Question: Some weeks ago, I developed an AMP based on Alfresco 3.4.14.
In that module, I created some customized services. One of the services was used to manage users, with a method to create new users:
'''
public NodeRef createUser(<my_parameters>) {
..........................
..........................
HashMap<QName, Serializable> properties = new HashMap<QName, Serializable>();
properties.put(ContentModel.PROP_USERNAME, username);
properties.put(ContentModel.PROP_PASSWORD, password);
..........................
..........................
NodeRef person = personService.createPerson(properties);
return person;
}
'''
All services were defined in alfresco context files:
'''
<?xml version='1.0' encoding='UTF-8'?>
<beans xmlns="http://www.springframework.org/schema/beans"
xmlns:xsi="http://www.w3.org/2001/XMLSchema-instance"
xsi:schemaLocation="http://www.springframework.org/schema/beans http://www.springframework.org/schema/beans/spring-beans-3.0.xsd">
<bean id="customUserService" class="com.mycustom.service.impl.CustomUsersServiceImpl">
<property name="personService" ref="PersonService"/>
<property name="nodeService" ref="NodeService"/>
</bean>
<bean id="customProjectsService" class="com.mycustom.service.impl.CustomProjectsServiceImpl">
<property name="searchService" ref="SearchService"/>
<property name="nodeService" ref="NodeService"/>
</bean>
</beans>
'''
Everything was working properly. I was able to create users, execute my other customized services...until here PERFECT!!!!!!!! The application was working properly.
---
Few days ago, instead of define all the beans in the context, we decided to start to use spring annotations:
'''
package com.mycustom.service.impl;
@Service("customUsersService")
public class CustomUsersServiceImpl implements CustomUsersService {
@Override
public NodeRef createUser(<my_parameters>) {
}
}
'''
And in the context file, to use the spring component-scan:
'''
<?xml version='1.0' encoding='UTF-8'?>
<beans xmlns="http://www.springframework.org/schema/beans"
xmlns:xsi="http://www.w3.org/2001/XMLSchema-instance"
xmlns:context="http://www.springframework.org/schema/context"
xsi:schemaLocation="
http://www.springframework.org/schema/beans http://www.springframework.org/schema/beans/spring-beans-3.0.xsd
http://www.springframework.org/schema/context http://www.springframework.org/schema/context/spring-context-3.0.xsd">
<context:annotation-config/>
<context:component-scan base-package="com.mycustom.service" />
</beans>
'''
All the services were working properly, the application looked to work properly too. We were happy because we could decouple our application, using annotations.
BUTTTTTTTTTTTT, when I tried to create a user, through the explorer or trough the application I got the same error:

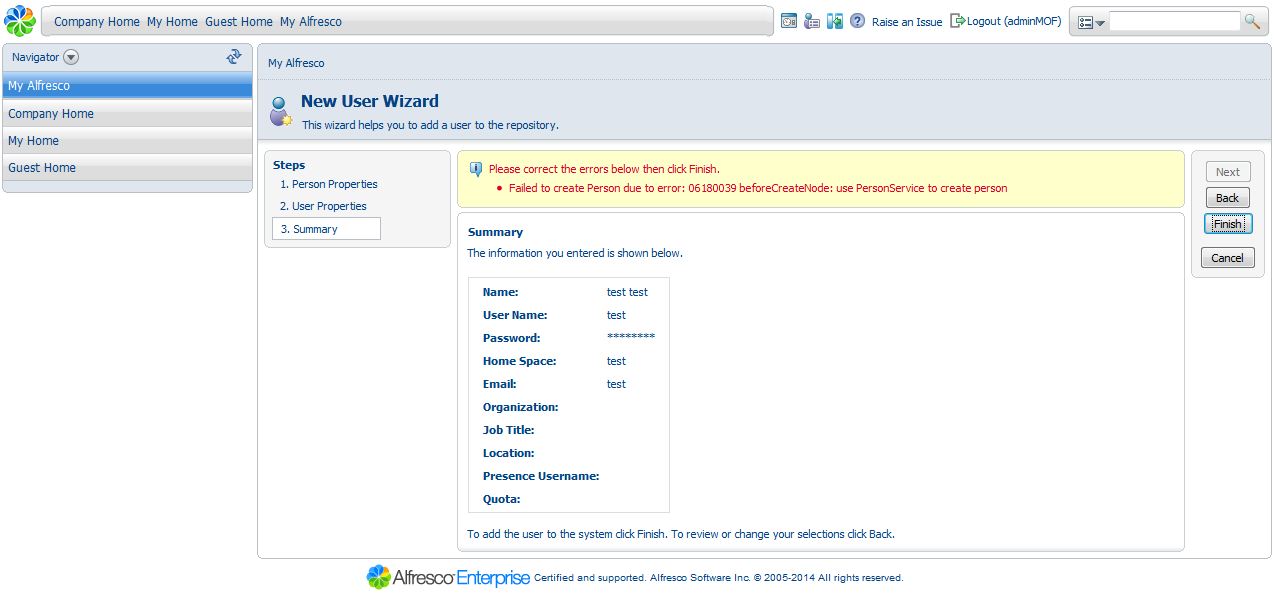
Answer: Debugging PersonServiceImpl class, I detected the error was in the line
beforeCreateNodeValidationBehaviour.enable();
'''
public NodeRef createPerson(Map<QName, Serializable> properties, Set<String> zones) {
.....................
.....................
NodeRef personRef = null;
try
{
beforeCreateNodeValidationBehaviour.disable();
personRef = nodeService.createNode(
getPeopleContainer(),
ContentModel.ASSOC_CHILDREN,
getChildNameLower(userName), // Lowercase:
ContentModel.TYPE_PERSON, properties).getChildRef();
}
finally
{
//ERROR!!!!!!!!!!!!!!!!
beforeCreateNodeValidationBehaviour.enable();
}
.....................
.....................
}
'''
After some investigations, when we reverted the code, and remove the spring component-scan, the application was working properly again.
We opened a ticket to Alfresco support, and they told us, this issue is fixed in alfresco 4.1.4
Then people who are using a prior version of Alfresco like us, be careful with this and remove the component-scan and replace it with manual beans wiring.